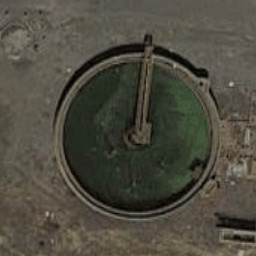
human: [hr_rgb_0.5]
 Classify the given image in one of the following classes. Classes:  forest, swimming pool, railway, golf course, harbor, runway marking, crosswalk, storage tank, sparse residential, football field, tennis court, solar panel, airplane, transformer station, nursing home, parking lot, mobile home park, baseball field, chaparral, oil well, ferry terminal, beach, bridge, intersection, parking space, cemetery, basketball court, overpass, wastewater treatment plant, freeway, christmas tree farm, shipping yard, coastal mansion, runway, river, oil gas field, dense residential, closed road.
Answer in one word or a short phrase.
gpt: wastewater treatment plant